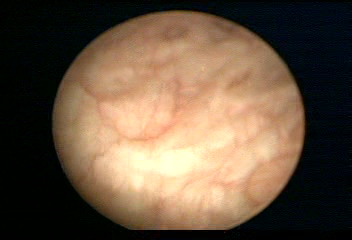
Modality: WLC
Class: Normal mucosa
Bladder cancer association: No